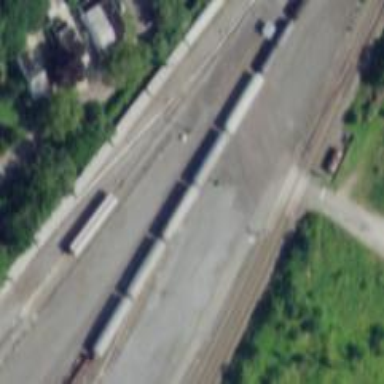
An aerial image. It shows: Railway yard in service.